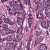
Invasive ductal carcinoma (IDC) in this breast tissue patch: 1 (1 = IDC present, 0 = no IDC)